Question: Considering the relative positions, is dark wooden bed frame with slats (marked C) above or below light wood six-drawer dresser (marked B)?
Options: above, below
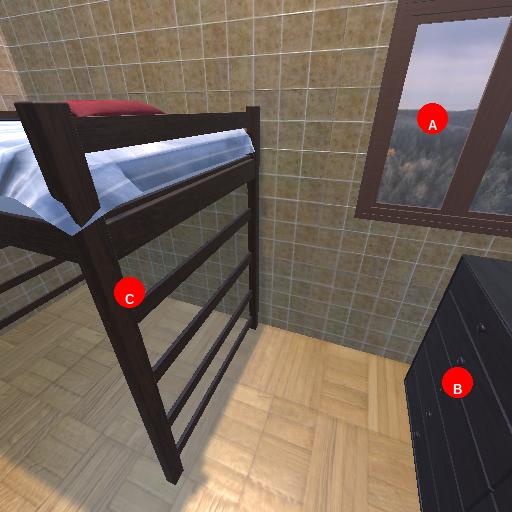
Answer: above